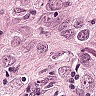
Metastatic tissue present: yes